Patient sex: F
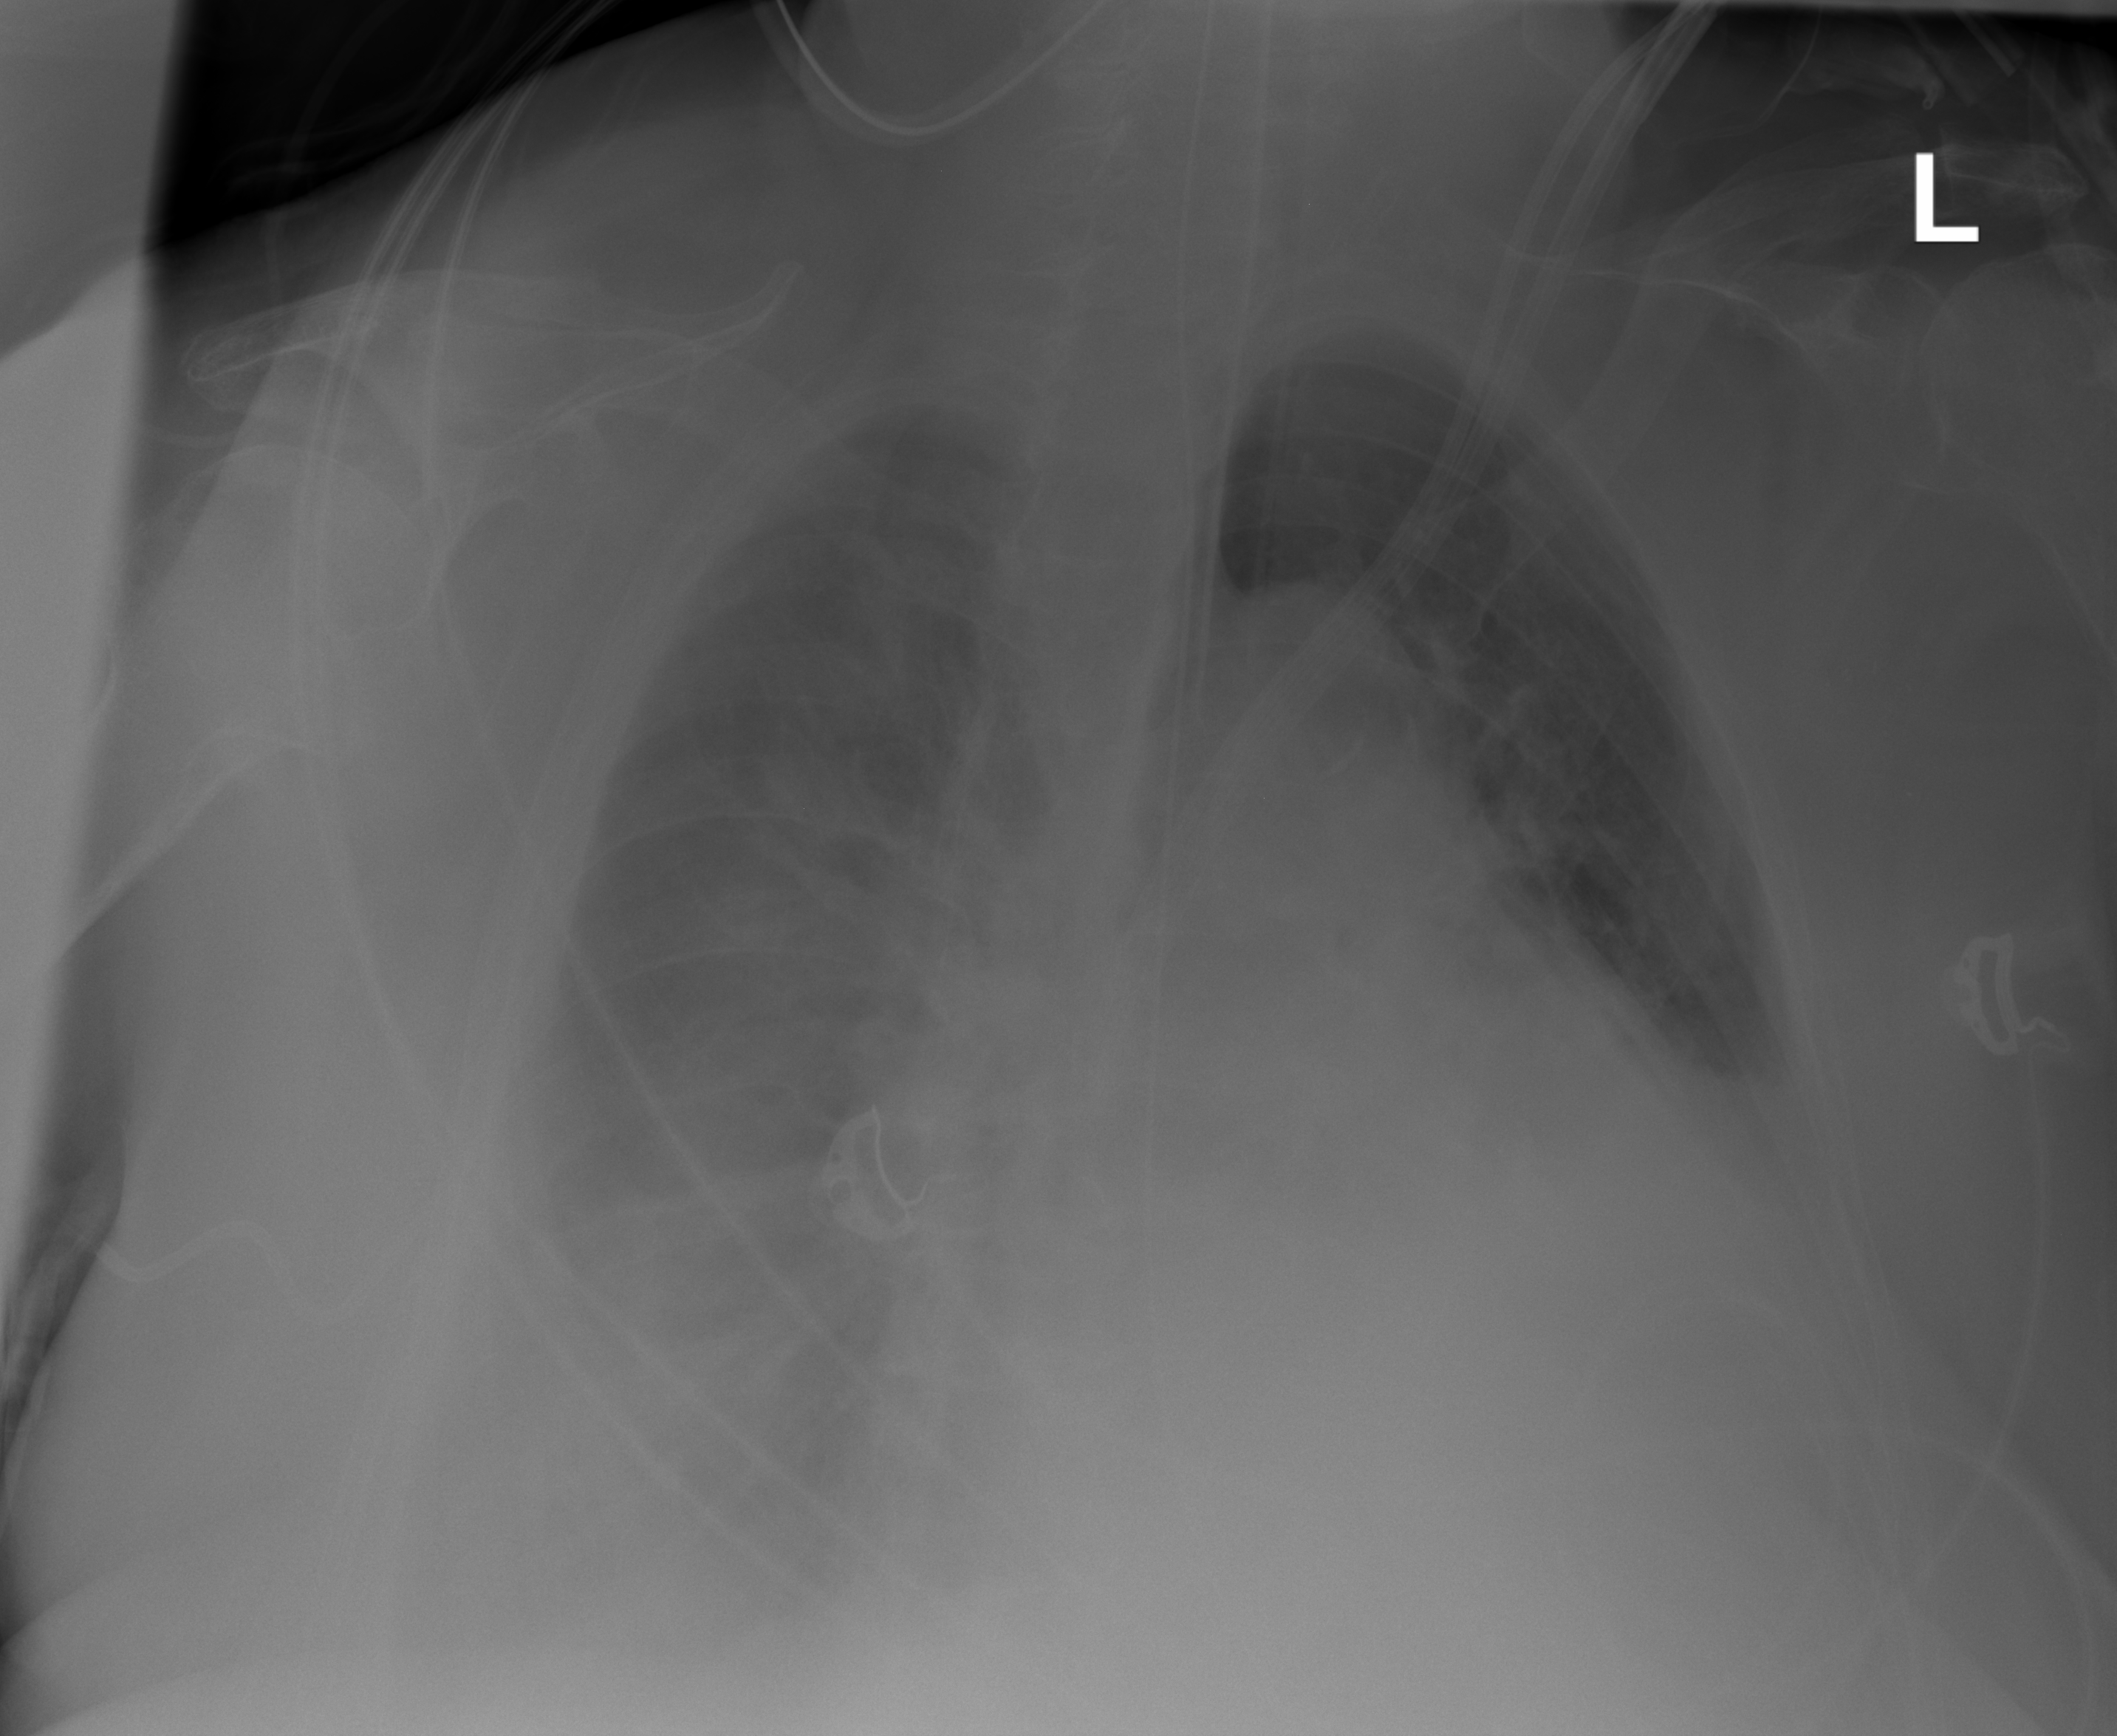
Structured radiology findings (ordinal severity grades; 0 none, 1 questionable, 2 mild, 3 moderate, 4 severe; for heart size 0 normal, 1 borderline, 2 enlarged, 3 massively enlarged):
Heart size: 2
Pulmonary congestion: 0
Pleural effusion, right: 3
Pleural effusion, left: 3
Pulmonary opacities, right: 3
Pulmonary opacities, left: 0
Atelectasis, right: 3
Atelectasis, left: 2